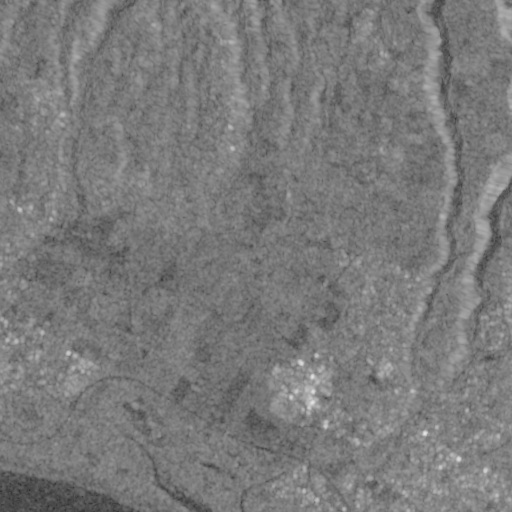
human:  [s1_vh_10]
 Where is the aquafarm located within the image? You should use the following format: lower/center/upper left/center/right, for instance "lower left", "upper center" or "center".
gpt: The aquafarm is located in the lower left of the image.
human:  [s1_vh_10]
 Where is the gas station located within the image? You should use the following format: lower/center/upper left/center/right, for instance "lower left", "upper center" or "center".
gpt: The gas station is located in the lower right of the image.
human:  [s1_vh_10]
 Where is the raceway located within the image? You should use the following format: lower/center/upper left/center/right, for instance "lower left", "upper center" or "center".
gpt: The raceway is located in the lower center of the image.
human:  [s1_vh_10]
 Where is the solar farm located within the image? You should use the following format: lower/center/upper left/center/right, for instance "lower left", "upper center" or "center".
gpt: The solar farm is located in the lower left of the image.
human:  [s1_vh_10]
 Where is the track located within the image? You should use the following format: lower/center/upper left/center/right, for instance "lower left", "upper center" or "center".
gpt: The track is located in the center left of the image.
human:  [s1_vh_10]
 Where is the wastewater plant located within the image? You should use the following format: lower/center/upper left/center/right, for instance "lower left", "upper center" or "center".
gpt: The wastewater plant is located in the lower left of the image.
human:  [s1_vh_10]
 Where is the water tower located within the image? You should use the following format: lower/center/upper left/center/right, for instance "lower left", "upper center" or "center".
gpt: The water tower is located in the lower right of the image.
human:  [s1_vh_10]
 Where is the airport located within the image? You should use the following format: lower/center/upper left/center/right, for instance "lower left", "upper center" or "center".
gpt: There is no airport in the image.

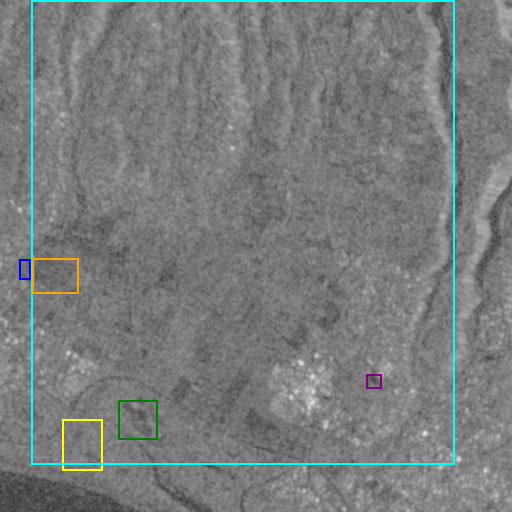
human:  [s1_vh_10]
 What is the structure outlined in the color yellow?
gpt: The structure outlined in yellow is an aquafarm.
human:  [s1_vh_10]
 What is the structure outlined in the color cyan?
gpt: The structure outlined in cyan is a crop field.
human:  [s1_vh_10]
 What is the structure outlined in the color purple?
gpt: The structure outlined in purple is a park.
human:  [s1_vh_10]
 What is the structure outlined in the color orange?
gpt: The structure outlined in orange is a solar farm.
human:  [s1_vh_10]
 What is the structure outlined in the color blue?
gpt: The structure outlined in blue is a stadium.
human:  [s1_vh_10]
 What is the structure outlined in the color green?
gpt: The structure outlined in green is a wastewater plant.
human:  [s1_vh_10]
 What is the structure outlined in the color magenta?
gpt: There is no magenta outline.